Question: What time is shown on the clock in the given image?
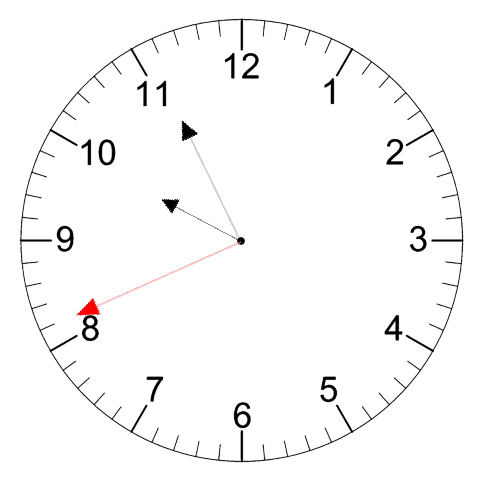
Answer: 09:55:41